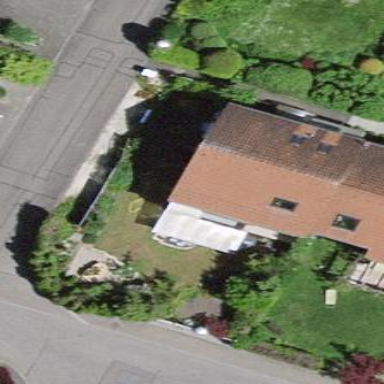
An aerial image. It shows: Semidetached house.